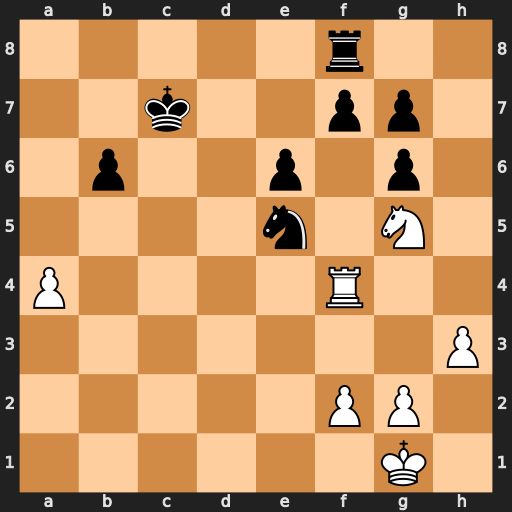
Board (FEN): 5r2/2k2pp1/1p2p1p1/4n1N1/P4R2/7P/5PP1/6K1
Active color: w
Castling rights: -
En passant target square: -
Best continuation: Nxe6+ fxe6 Rxf8